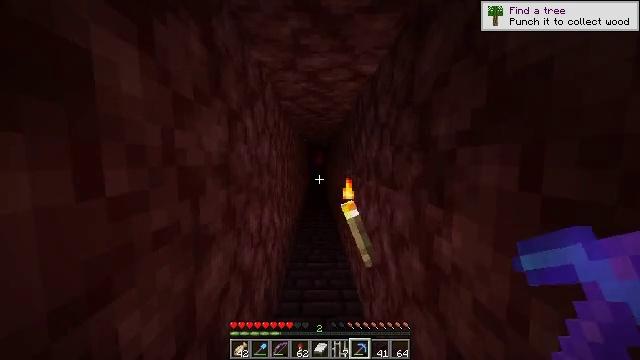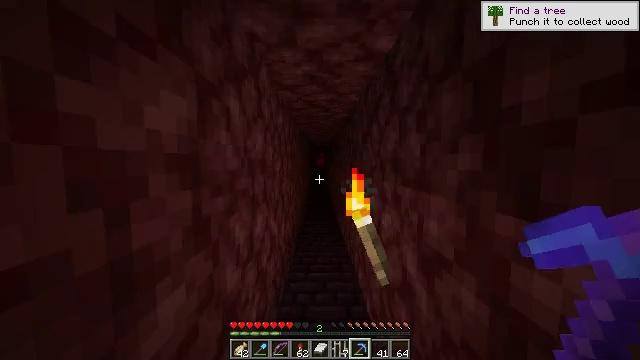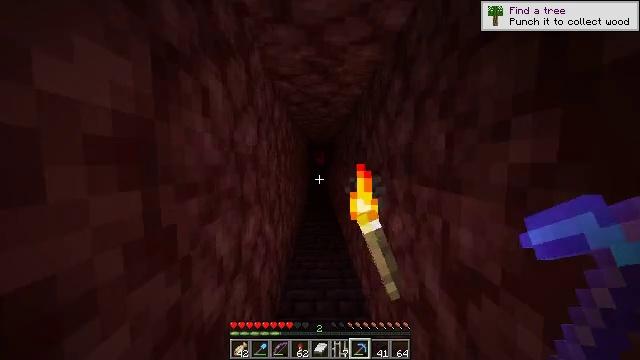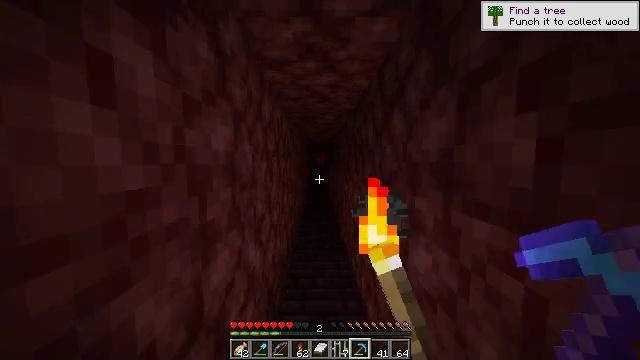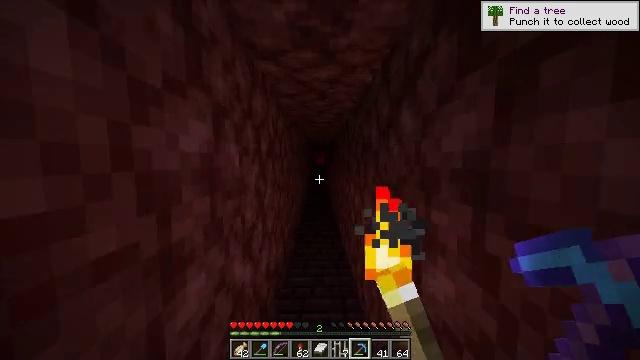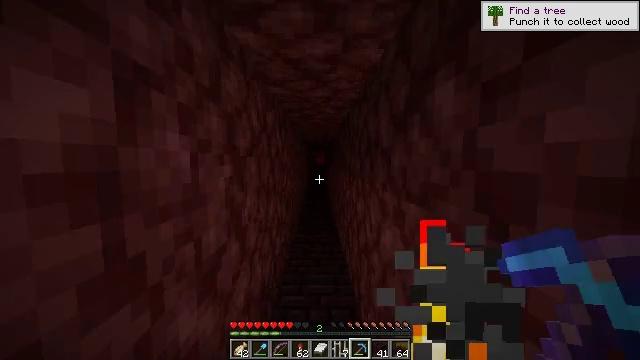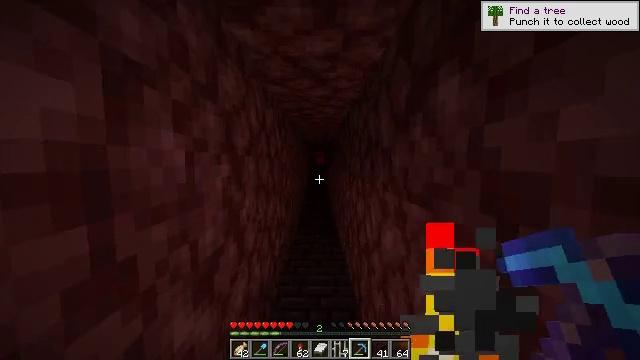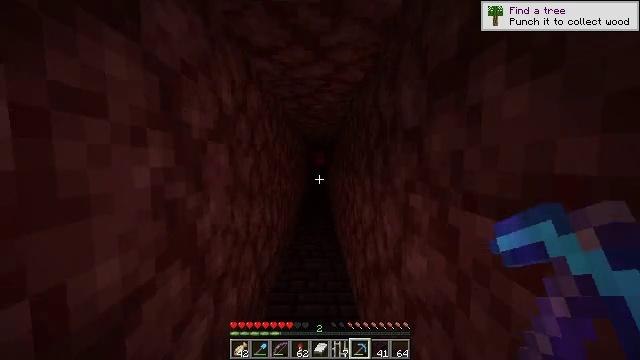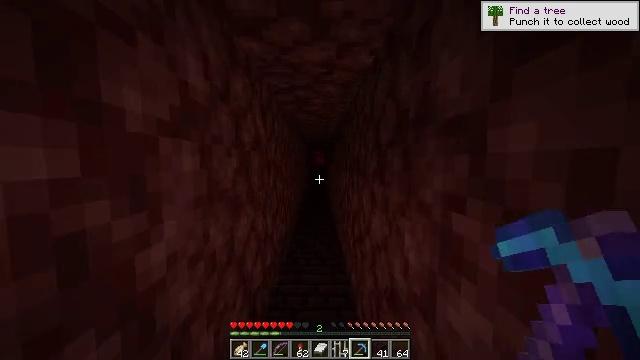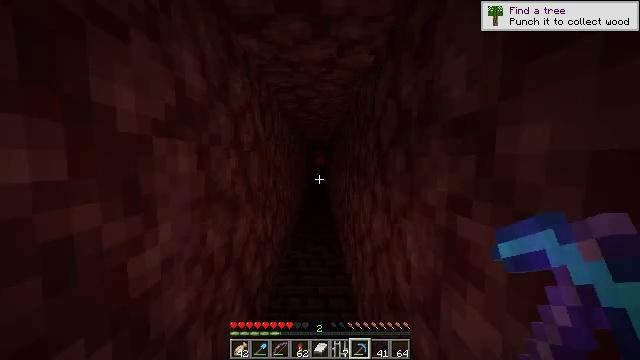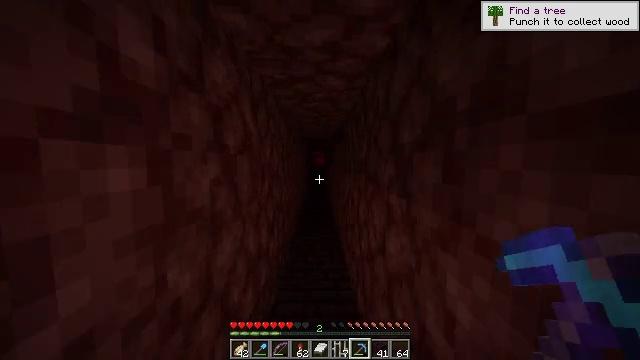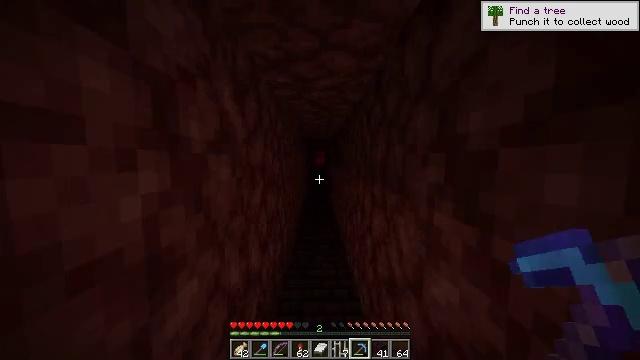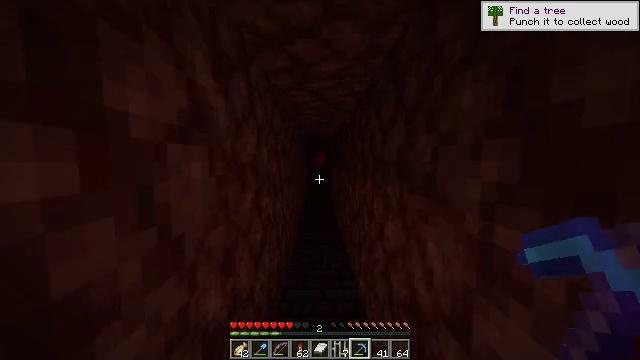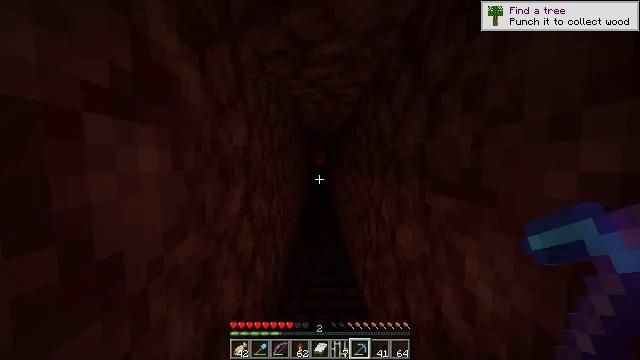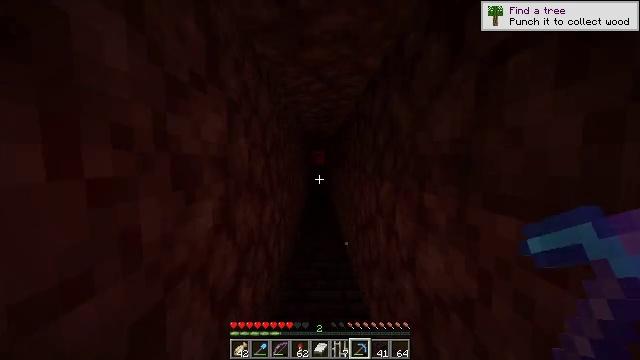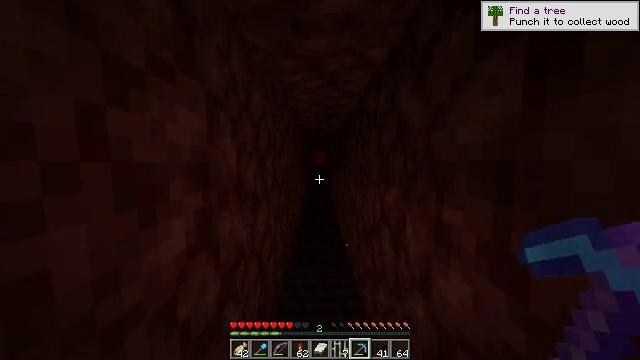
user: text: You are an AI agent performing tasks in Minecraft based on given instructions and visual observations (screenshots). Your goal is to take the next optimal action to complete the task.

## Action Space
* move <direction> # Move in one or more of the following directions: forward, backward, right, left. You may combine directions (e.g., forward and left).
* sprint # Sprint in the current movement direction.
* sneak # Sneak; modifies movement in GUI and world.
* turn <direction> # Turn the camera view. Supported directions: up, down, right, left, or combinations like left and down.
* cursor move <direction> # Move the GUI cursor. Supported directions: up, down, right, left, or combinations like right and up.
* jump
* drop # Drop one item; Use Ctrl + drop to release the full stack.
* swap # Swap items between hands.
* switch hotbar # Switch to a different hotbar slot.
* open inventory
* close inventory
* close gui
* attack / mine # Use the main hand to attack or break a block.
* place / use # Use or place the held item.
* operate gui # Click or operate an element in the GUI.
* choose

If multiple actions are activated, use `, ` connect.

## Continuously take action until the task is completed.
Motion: motion action
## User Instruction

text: Harvest nether bricks from a structure.
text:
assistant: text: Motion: move forward
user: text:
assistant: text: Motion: move forward
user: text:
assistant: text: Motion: move forward
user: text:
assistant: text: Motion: move forward
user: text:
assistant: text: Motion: move forward
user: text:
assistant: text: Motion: move forward
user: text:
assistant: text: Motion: move forward
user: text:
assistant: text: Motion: move forward
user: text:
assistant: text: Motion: move forward
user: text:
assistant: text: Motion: move forward
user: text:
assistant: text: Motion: move forward
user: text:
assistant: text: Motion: move forward
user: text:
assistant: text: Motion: move forward
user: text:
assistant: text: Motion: move forward
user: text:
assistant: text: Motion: move forward
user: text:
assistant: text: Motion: move forward
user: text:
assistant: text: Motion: move forward
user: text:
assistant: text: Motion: move forward
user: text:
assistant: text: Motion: move forward
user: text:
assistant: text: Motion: move forward
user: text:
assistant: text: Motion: move forward
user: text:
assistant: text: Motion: move forward
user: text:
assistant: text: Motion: move forward
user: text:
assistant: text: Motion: move forward
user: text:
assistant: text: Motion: move forward
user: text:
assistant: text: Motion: move forward
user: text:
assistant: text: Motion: move forward
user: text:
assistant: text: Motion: move forward
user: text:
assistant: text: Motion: move forward
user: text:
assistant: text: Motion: move forward